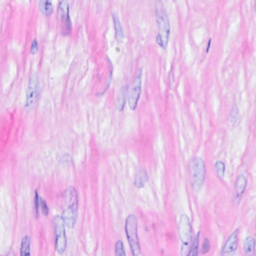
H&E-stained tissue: Breast